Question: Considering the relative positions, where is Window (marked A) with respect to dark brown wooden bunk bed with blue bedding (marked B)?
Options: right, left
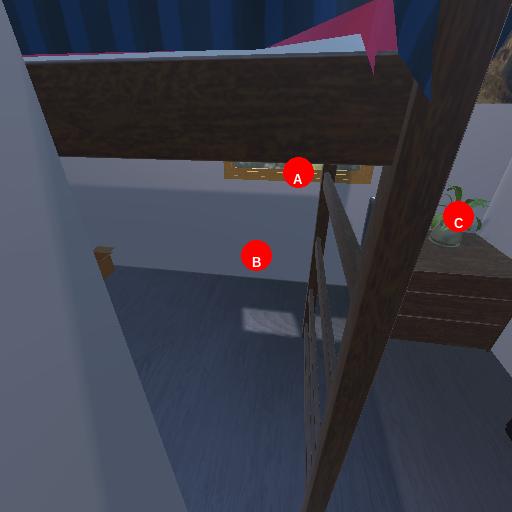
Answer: right